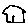
Label: house